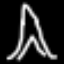
Label: The Eiffel Tower